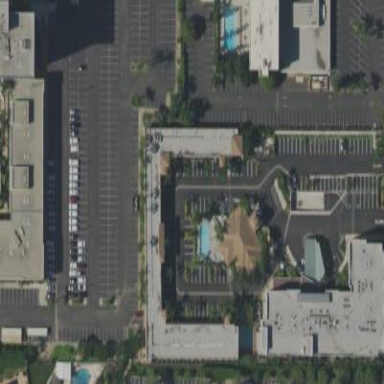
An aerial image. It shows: Hotel building.